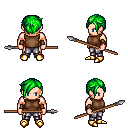
a pixel art fantasy rpg character, male body template, human, light skin, brown sleeveless shirt, metal pants, green pixie cut hairstyle, cloth bracers, gold boots, spear, four views (front, back, left, right), 2x2 character sprite sheet, small pixel art, hard edges, no anti-aliasing